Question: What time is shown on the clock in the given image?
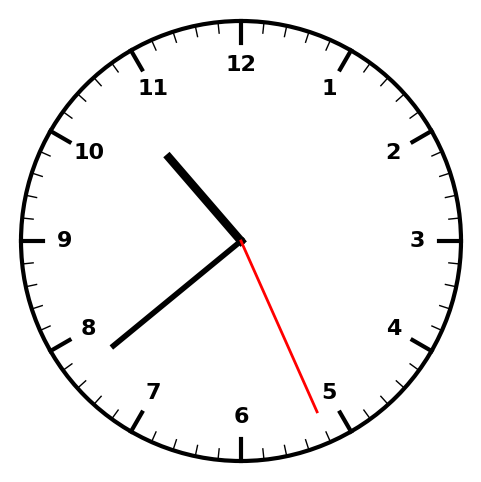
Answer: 10:38:26